Question: Calculate the area of the circumscribed rectangle of each polygon according to its color, and then find the sum of the areas of these circumscribed rectangle. The final result only retains the sum of the areas and retains the integer.
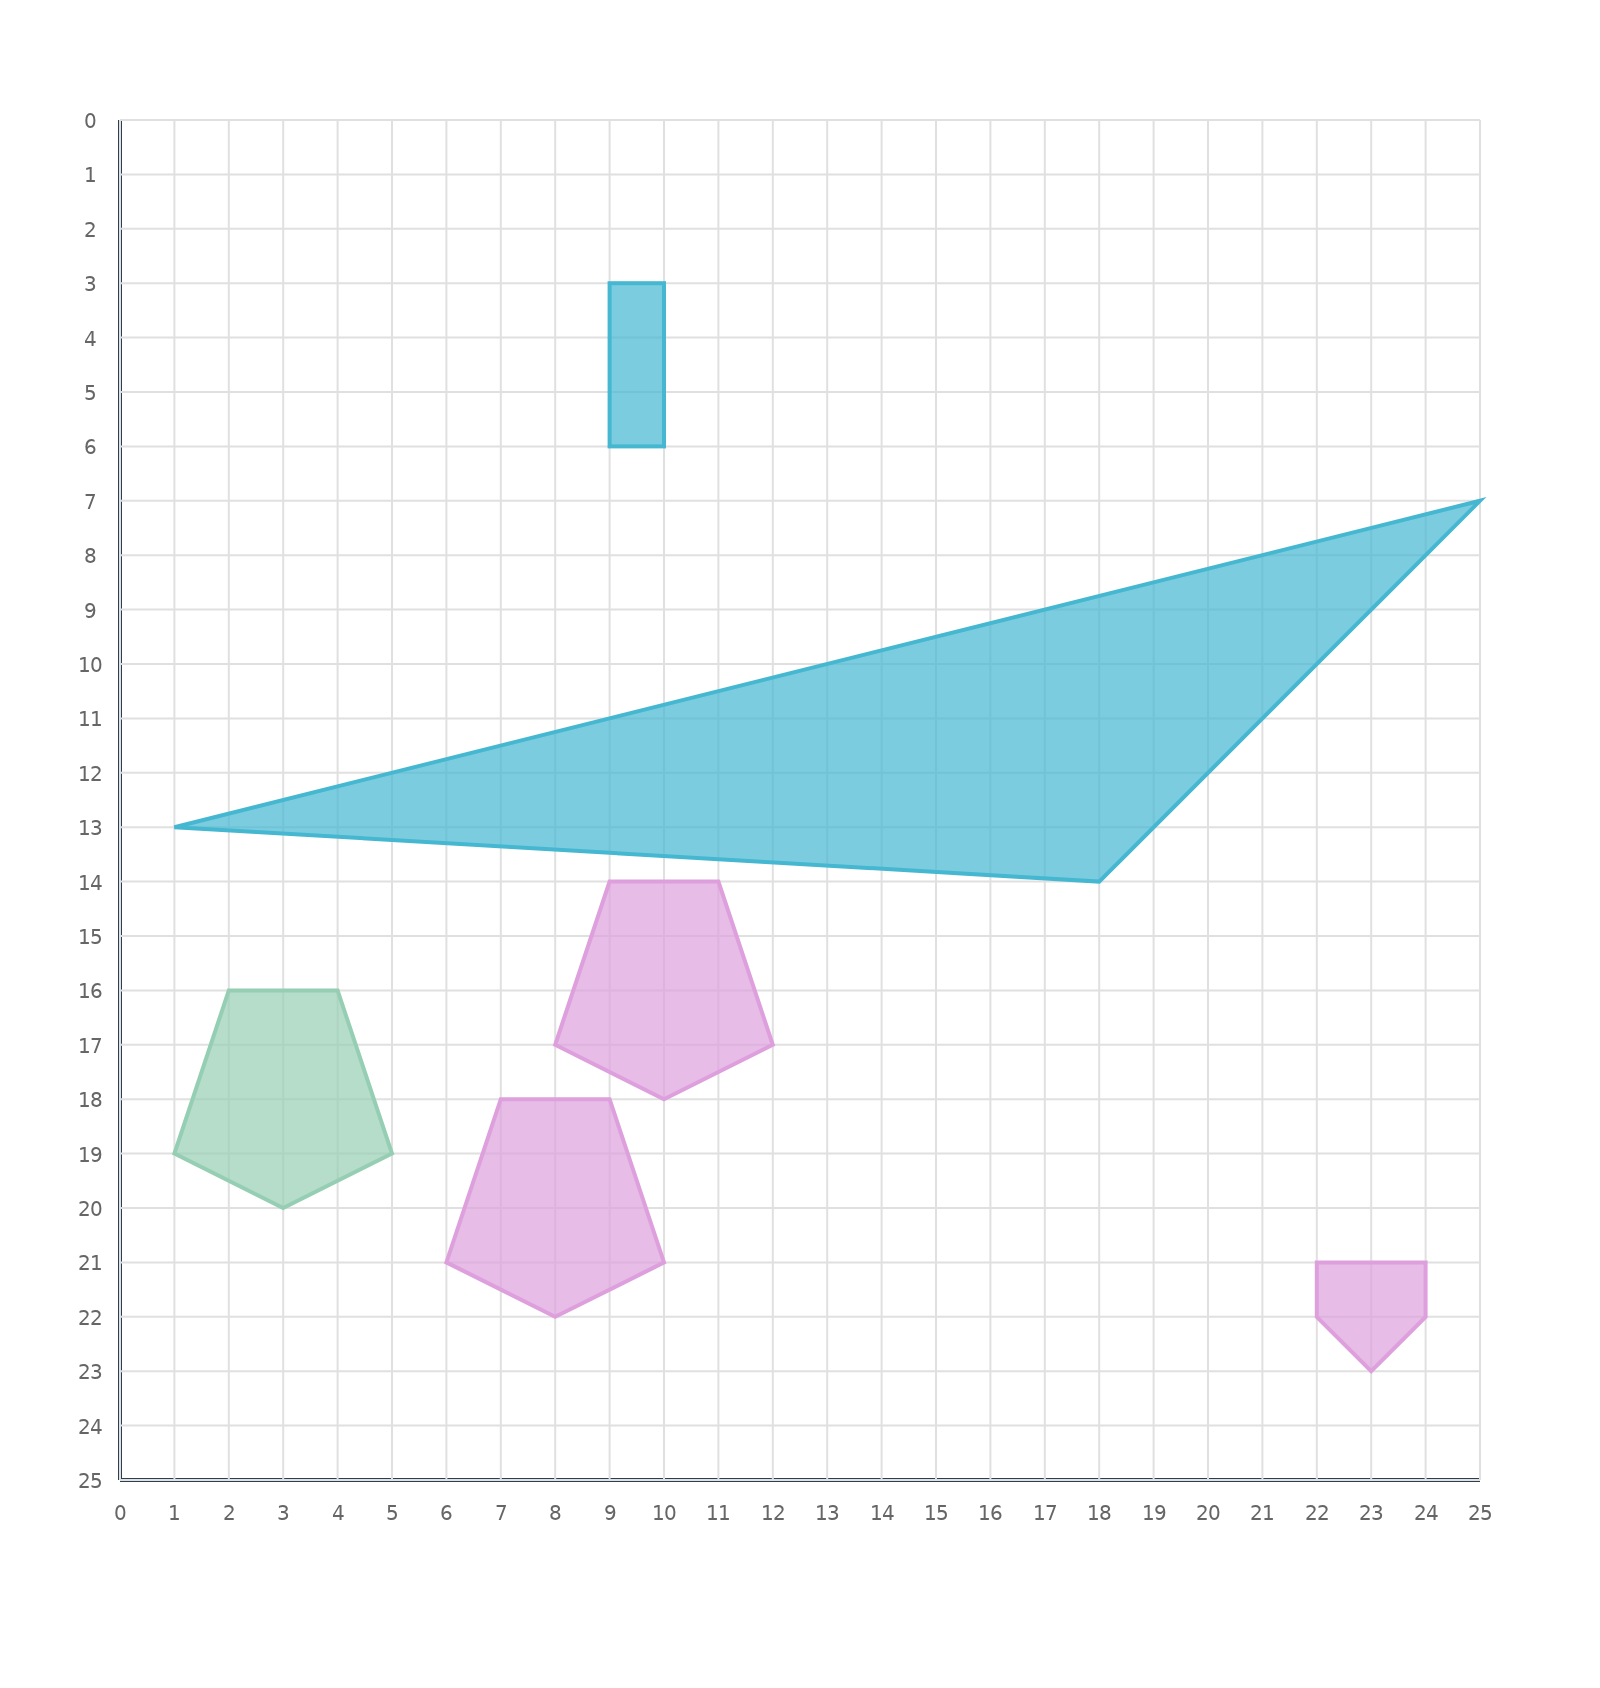
Answer: 442